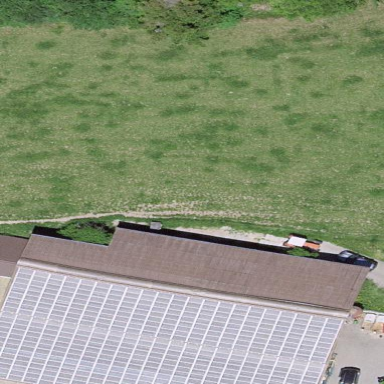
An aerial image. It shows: Barn.